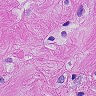
Metastatic tissue present: yes